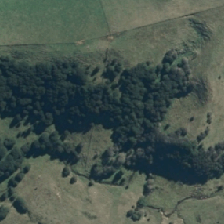
Land cover: manuka_kanuka